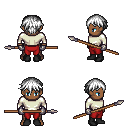
a pixel art fantasy rpg character, male body template, human, dark skin, white long-sleeve shirt, red pants, white short bangs hairstyle, metal gloves, black shoes, spear, four views (front, back, left, right), 2x2 character sprite sheet, small pixel art, hard edges, no anti-aliasing